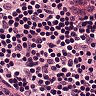
Metastatic tissue present: no